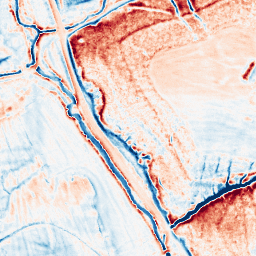
Category: classical
Decomposition family: uniform
Decomposition parameters: size: 10
Upsampling method: sinc_blackman
Upsampling parameters: scale: 2
kernel_size: 8
Upsampling scale: 2